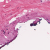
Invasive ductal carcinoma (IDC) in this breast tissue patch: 0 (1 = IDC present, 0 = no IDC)